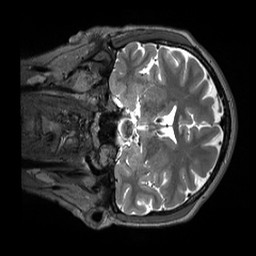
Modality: T2w
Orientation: coronal
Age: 23
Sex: female
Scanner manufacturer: siemens
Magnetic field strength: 3 T
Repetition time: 3.2 s
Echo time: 0.408 s